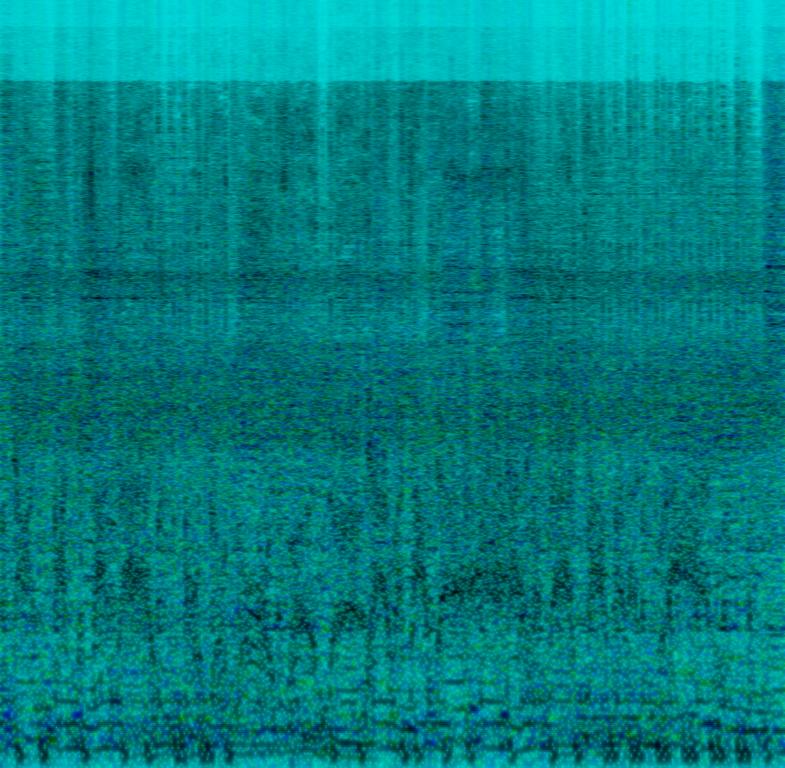
An acoustic drum is playing a fast and complex drum groove with a lot of crash hits and double bass drum. Distorted e-guitars strumming wild chords along with an e-bass holding the melody while a male voice is screaming/singing loud and aggressively. In-between the song high and awkward laughing can be heard. This is an amateur recording. This song may be playing at a hard rock tattoo studio.